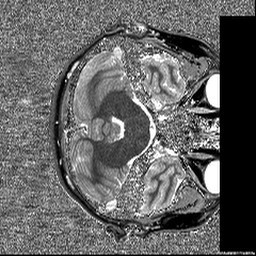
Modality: T1map
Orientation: axial
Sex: female